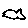
Label: fish